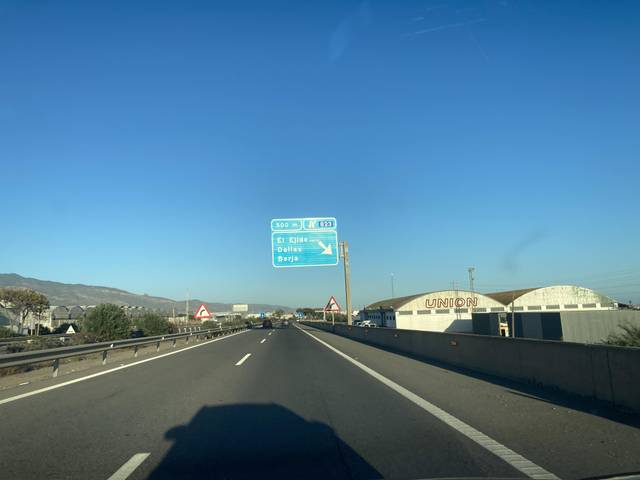
Region: Spain
Coordinates: 36.768, -2.841